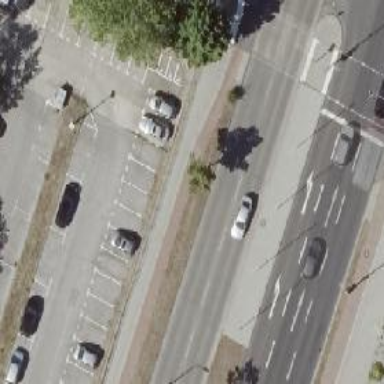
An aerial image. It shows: Separate cycleway with sidewalk.